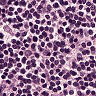
Metastatic tissue present: no